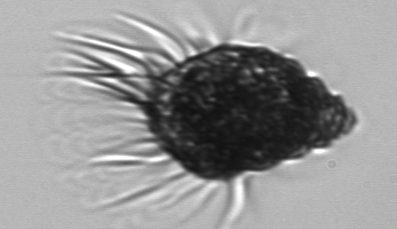
Label: Laboea_strobila